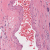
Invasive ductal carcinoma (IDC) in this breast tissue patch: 1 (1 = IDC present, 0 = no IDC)